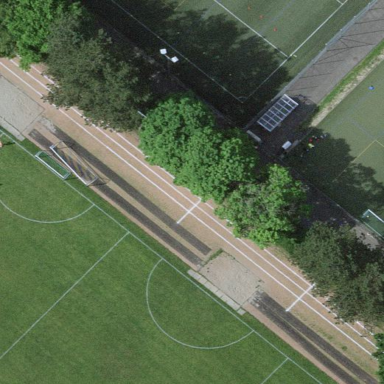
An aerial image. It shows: Athletics track located on leisure land.